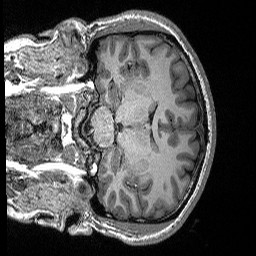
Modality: T1w
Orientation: coronal
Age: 26
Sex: male
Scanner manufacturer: siemens
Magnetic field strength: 3 T
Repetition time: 2.3 s
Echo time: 0.00298 s